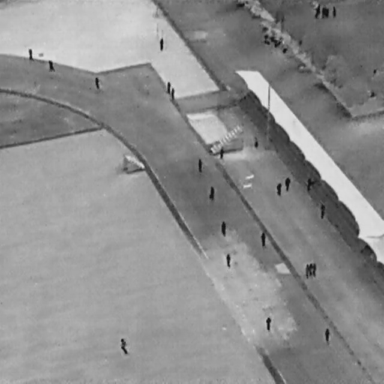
There are 25 People in the infrared image.